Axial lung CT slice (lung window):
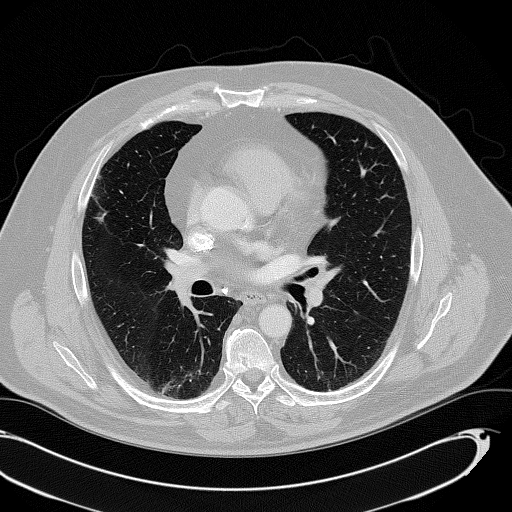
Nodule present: yes
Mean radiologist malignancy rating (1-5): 3